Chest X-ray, AP view. Patient: 78 years old, sex F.
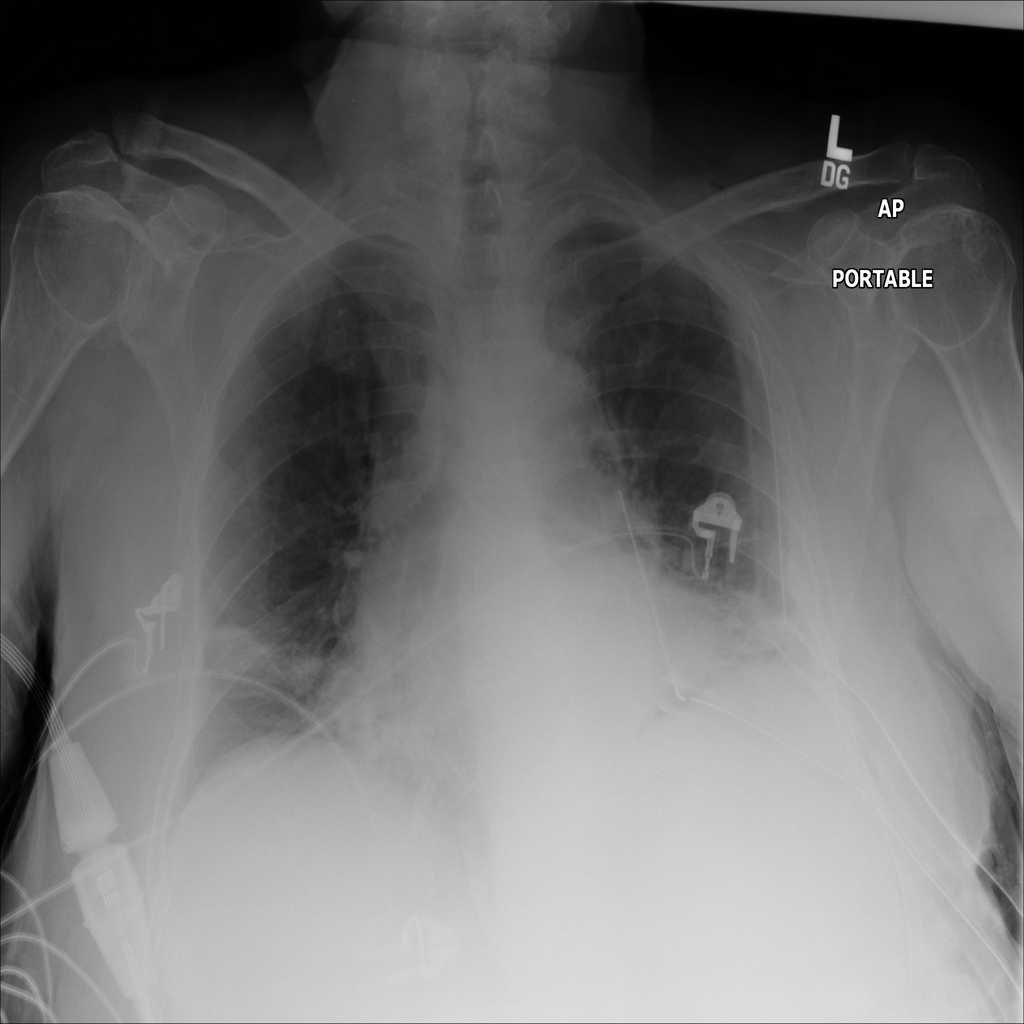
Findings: No Finding